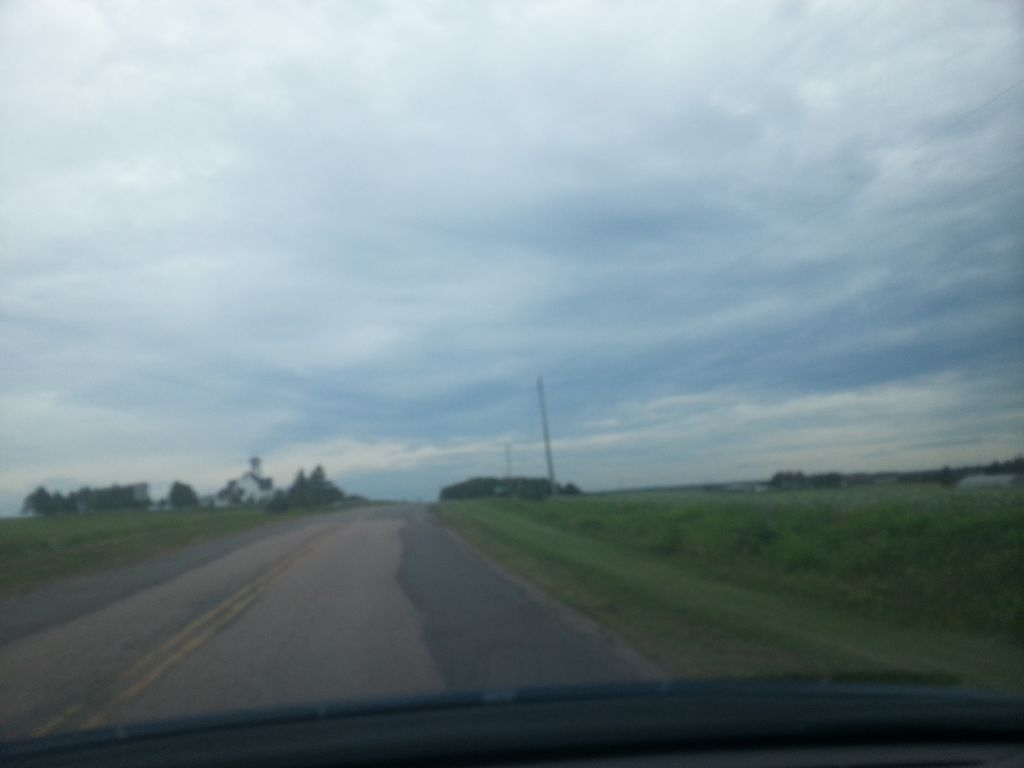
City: charlottetown